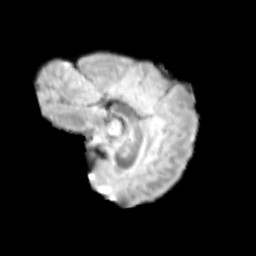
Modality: T2w
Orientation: sagittal
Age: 13
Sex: male
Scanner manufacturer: siemens
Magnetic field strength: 3 T
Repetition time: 3.8 s
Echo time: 0.07 s